Question: I want to fix the BS-CS and stars portion stick to the bottom of my container but i can't do that what should i do now
here is my bootstrap code.
'''
<div className="item1 col-12 col-md-6 col-lg-4 col-xl-4 my-4"> {/* col-12 -> to display only 1 card in mobile of all col // col-md-6 -> display 2 cards in medium devices // col-lg-6 -> also display 2 cards in large devices // col-xl-4 -> display 3 cards in extra large devices */}
<div className="row teacher_card">
{/* for teacher images */}
<div className="col-12 col-md-12 col-lg-4 teacher_img">
<img src={props.teacher_img} className="img-fluid img_size" alt="Teacher pic" />
</div>
{/* Teacher Discription infprmation */}
<div className="col-12 col-md-12 col-lg-8 teacher_info">
<div className="teacher_name"> {/* pt-4 -> padding top 4px // pb-3 -> padding top 3px */}
<h1> {props.teacher_name} </h1>
<p> {props.teacher_info} </p>
</div>
<div className="teacher_edu_city ">
<div className="teacher_edu_city-in d-flex justify-content-between">
<h5> {props.teacher_edu} </h5>
<h5> {props.teacher_city} </h5>
</div>
<p> </p>
</div>
</div>
</div>
</div>
'''

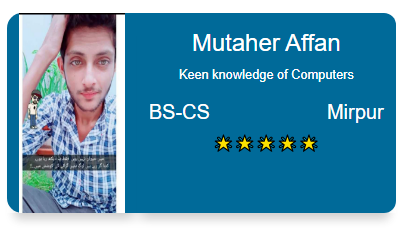
Answer: if you want to position your stars in bottom of your content, you can do with position.
give a class to stars
then in css:
'''
.teacher_info {
position: relative;
}
.stars {
position: absolute;
left: 0;
bottom: 0;
}
'''